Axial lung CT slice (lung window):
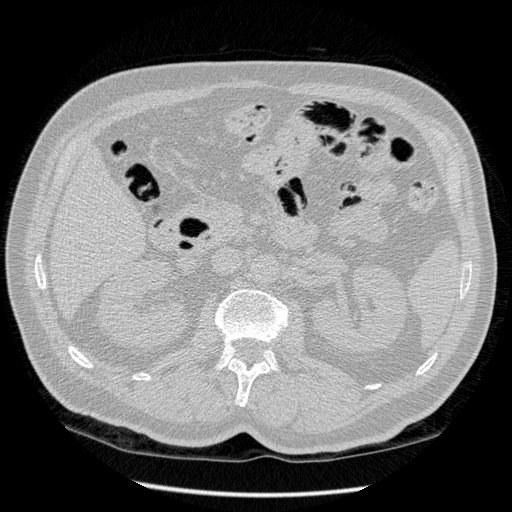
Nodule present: no